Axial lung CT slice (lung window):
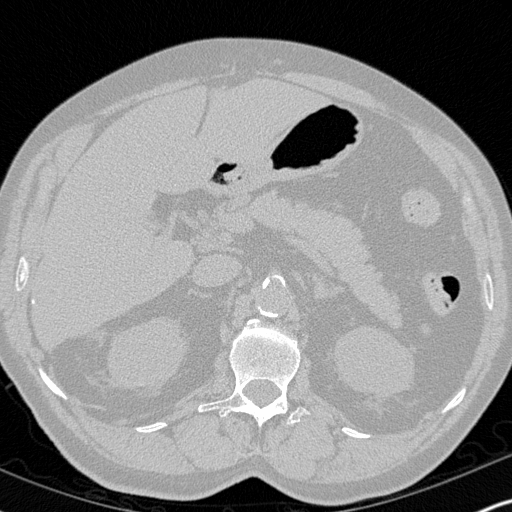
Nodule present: no